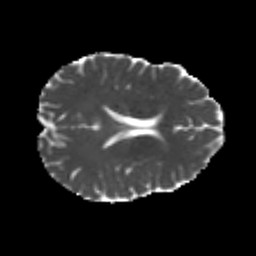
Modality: MD
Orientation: axial
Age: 23
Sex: female
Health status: healthy
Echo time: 0.074 s